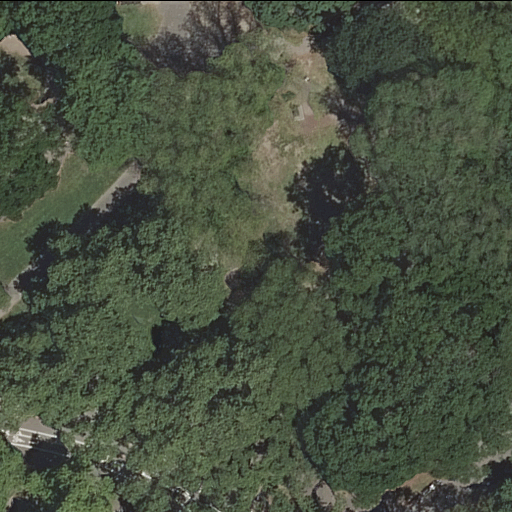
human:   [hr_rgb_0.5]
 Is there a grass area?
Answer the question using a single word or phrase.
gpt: yes

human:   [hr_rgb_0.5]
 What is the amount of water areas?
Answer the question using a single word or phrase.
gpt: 0

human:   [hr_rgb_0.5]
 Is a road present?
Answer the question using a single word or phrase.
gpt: yes

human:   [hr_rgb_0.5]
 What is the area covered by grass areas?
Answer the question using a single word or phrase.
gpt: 0m2

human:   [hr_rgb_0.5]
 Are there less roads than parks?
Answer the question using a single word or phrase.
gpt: no

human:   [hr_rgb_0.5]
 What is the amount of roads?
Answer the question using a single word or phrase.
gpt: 17

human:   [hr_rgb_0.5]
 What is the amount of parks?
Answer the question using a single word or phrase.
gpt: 1

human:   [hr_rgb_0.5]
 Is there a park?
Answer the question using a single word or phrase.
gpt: yes

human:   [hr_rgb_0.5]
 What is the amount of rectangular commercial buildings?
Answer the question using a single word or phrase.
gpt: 0

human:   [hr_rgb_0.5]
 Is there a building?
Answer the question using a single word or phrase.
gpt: no

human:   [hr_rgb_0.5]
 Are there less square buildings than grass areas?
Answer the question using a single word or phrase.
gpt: yes

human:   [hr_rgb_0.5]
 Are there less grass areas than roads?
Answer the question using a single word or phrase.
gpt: yes

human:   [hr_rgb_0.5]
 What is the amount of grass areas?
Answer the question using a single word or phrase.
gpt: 1

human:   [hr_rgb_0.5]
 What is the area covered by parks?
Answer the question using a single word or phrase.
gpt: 10625m2

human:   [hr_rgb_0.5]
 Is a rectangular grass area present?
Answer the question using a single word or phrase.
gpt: yes

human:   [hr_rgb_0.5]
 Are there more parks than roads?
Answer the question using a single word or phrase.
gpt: no

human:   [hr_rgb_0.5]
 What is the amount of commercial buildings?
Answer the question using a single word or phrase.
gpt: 0

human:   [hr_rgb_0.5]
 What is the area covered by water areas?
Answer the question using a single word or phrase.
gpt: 0m2

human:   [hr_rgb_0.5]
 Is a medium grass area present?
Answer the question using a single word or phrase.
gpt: no

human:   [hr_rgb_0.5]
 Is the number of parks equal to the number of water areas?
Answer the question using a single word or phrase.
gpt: no

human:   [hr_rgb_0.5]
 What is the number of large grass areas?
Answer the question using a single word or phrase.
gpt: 0

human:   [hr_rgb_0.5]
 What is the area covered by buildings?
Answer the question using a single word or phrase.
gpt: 0m2

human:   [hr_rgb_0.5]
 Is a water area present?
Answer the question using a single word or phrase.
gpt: no

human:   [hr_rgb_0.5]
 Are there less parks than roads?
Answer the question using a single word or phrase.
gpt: yes

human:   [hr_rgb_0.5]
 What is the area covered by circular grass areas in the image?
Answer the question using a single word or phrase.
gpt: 0m2

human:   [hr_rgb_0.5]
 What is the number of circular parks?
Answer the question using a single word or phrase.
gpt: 0

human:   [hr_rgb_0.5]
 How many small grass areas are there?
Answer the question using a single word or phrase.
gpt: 1

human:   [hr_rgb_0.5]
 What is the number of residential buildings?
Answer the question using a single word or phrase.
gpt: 0

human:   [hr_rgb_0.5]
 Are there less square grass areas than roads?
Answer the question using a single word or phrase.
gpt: yes

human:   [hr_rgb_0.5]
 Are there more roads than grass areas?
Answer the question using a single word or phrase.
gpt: yes

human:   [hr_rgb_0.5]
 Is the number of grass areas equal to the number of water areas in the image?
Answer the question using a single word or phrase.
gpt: no

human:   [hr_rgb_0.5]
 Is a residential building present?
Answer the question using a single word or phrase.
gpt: no

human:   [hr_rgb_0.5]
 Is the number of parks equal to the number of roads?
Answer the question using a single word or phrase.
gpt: no

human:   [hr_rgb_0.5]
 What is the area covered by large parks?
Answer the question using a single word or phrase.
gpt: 10625m2

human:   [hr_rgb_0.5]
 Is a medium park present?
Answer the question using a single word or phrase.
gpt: no

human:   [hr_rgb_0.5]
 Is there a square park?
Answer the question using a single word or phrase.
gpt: no

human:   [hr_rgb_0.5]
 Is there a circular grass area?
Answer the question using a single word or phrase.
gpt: no

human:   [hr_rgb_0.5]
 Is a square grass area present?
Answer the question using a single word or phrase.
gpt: no

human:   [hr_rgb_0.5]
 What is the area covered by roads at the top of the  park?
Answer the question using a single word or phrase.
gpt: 0m2

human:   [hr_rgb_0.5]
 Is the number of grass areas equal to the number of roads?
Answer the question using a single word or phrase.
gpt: no

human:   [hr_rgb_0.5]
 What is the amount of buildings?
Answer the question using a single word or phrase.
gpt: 0

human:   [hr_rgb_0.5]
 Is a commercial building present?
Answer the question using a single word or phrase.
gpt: no

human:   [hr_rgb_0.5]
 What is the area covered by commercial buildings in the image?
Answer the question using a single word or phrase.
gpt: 0m2

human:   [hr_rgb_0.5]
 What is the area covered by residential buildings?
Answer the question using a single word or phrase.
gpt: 0m2

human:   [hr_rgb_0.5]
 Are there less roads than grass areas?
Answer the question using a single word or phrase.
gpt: no

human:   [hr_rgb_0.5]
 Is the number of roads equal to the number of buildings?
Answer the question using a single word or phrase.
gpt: no

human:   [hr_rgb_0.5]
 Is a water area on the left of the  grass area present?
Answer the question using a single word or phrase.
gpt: no

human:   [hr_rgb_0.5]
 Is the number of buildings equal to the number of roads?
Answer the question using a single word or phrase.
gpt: no

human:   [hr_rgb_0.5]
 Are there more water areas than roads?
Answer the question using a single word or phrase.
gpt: no

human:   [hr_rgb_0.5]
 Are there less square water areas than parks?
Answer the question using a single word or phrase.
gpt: yes

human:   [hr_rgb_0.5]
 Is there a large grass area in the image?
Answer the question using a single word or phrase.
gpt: no

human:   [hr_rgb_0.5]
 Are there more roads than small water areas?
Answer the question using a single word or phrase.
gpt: yes

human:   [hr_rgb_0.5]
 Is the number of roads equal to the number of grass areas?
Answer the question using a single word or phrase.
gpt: no

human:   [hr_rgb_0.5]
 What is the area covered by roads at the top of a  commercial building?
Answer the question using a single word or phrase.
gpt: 0m2

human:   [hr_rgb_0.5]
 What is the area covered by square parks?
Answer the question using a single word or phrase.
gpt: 0m2

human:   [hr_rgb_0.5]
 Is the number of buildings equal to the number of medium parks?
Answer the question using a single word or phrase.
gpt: yes

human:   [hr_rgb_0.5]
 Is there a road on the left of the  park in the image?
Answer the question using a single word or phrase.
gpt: no

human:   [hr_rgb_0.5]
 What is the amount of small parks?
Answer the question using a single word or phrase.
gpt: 0

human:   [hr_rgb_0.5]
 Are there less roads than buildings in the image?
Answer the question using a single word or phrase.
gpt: no

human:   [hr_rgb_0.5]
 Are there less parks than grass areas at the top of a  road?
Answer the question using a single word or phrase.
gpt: no

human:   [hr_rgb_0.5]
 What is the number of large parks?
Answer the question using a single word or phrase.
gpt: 1

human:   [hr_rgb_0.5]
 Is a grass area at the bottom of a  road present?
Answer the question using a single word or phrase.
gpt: no

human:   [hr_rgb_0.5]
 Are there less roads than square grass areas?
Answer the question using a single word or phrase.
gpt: no

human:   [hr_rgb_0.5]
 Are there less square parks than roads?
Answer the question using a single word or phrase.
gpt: yes